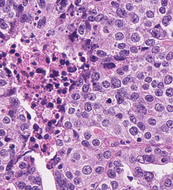
Tumor epithelial tissue: yes
Tumor-associated stroma tissue: no
Normal tissue: no